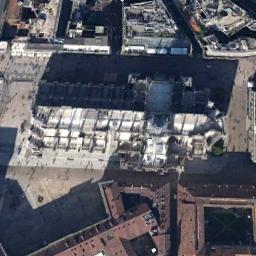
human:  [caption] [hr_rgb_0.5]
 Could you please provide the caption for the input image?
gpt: A church with a white lattice roof  There are many buildings and roads around the church, And there are many pedestrians on the road .

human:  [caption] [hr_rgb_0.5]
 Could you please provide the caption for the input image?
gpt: This is a church, Made up of many rectangles .

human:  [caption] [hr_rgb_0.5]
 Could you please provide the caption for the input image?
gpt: The church with a tower and the rest of the church has a cross-shaped roof .

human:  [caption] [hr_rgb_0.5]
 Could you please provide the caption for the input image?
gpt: There is a church surrounded by many buildings .

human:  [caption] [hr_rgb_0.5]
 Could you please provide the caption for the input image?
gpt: There are many houses near the church .